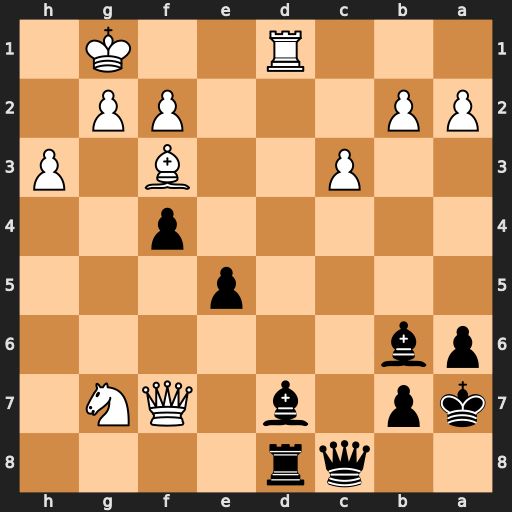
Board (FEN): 2qr4/kp1b1QN1/pb6/4p3/5p2/2P2B1P/PP3PP1/3R2K1
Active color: b
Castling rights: -
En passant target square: -
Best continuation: Bxf2+ Kxf2 Qc5+